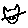
Label: cat